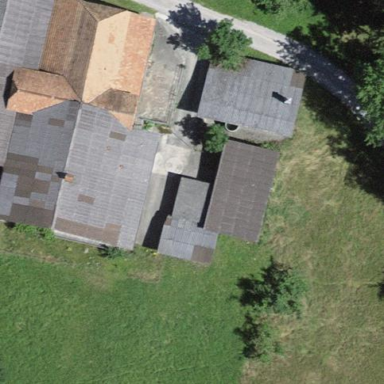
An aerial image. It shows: Farm building.